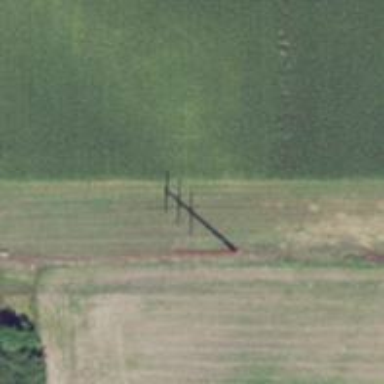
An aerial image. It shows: Power tower.